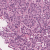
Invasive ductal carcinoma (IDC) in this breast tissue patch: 1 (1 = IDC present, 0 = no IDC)